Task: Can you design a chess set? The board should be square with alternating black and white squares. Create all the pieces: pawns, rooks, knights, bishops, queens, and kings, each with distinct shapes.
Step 2210:
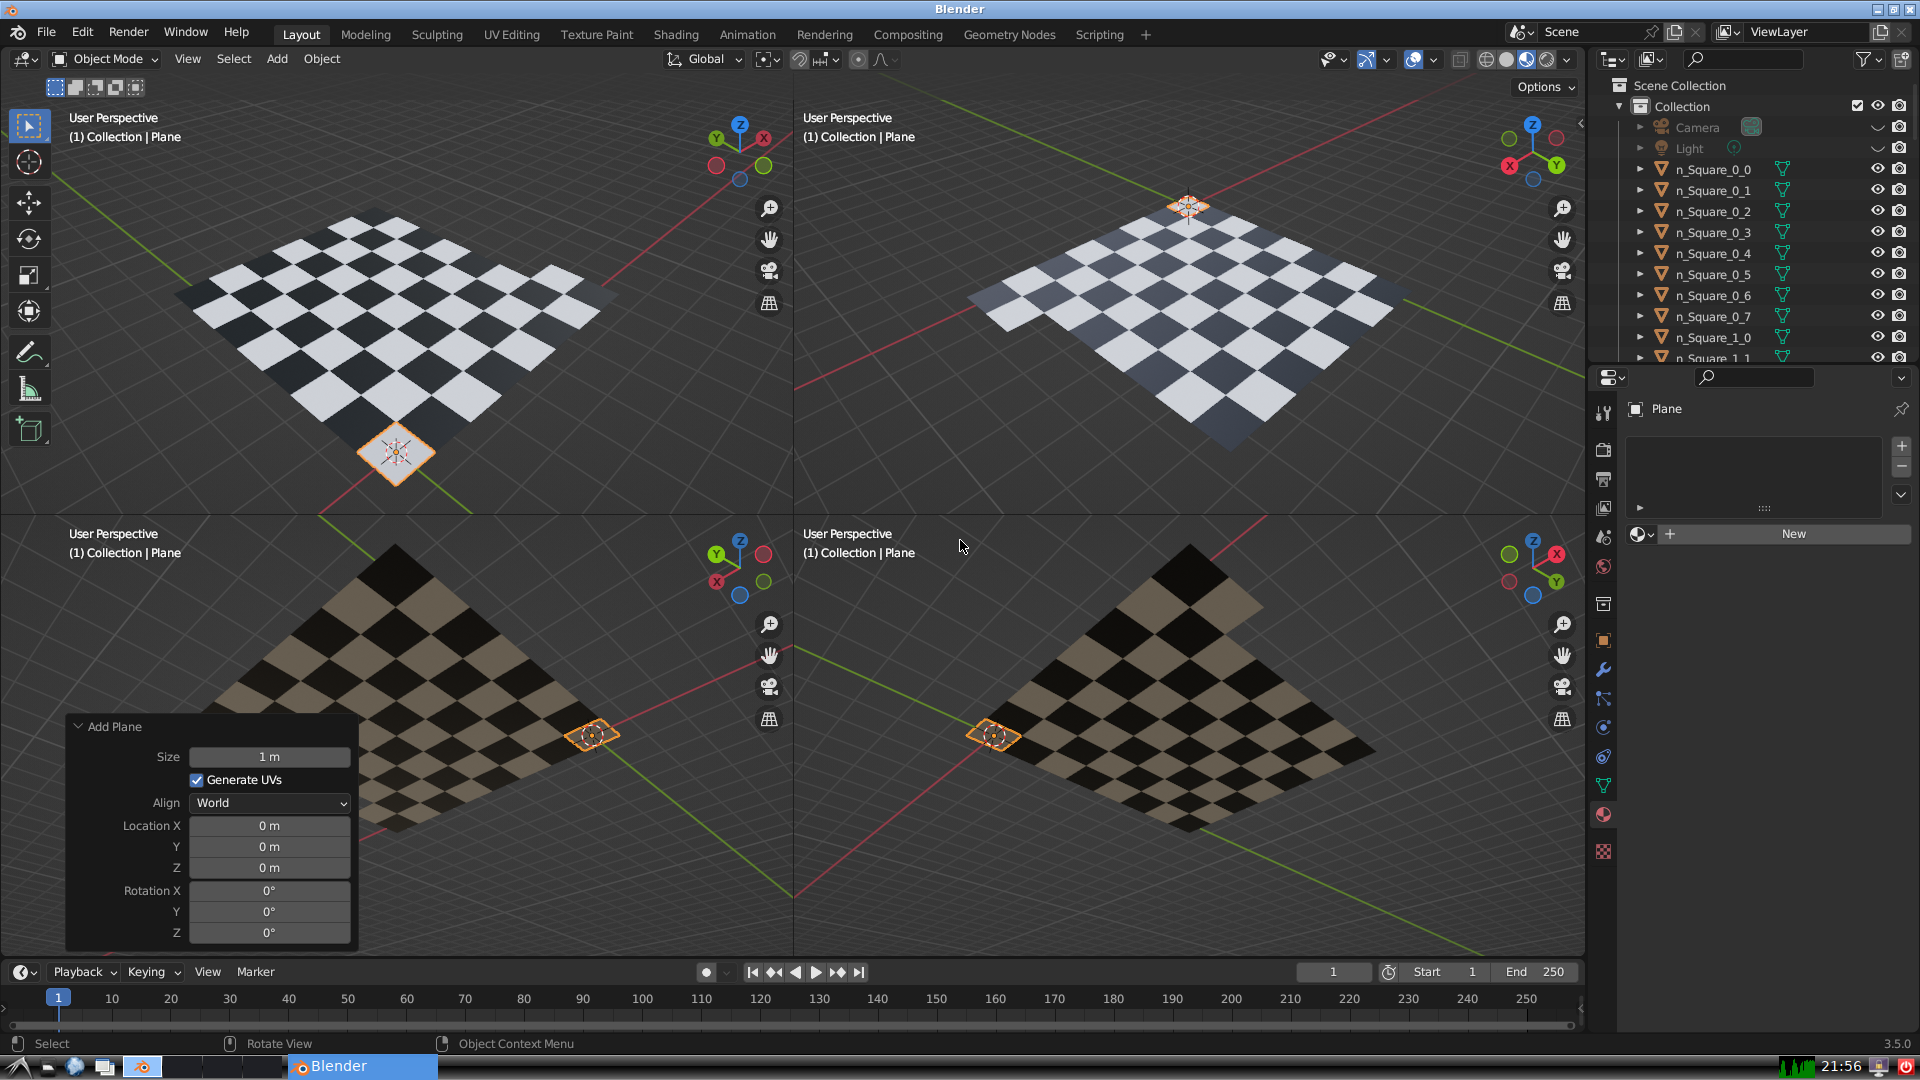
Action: {"mouse_move": [270, 826]}